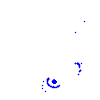
Particle: kaon